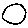
Label: circle